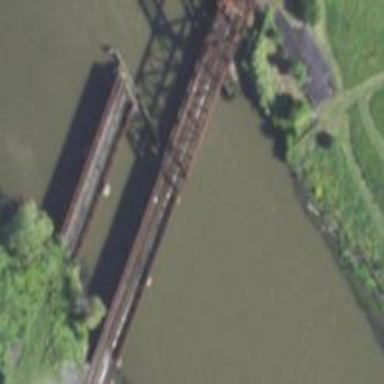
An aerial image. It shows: Bascule movable rail bridge.